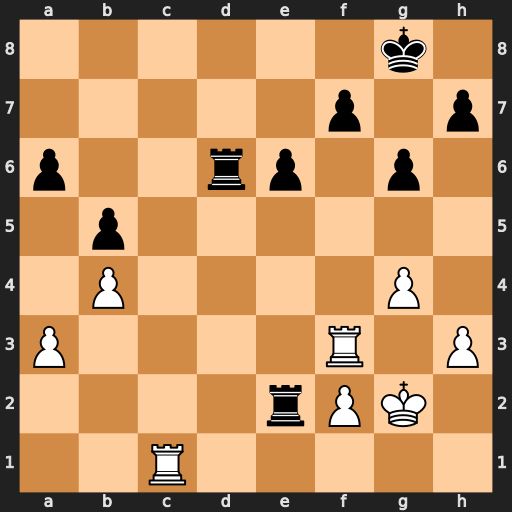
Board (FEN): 6k1/5p1p/p2rp1p1/1p6/1P4P1/P4R1P/4rPK1/2R5
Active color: w
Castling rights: -
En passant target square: -
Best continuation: Rc8+ Kg7 Rc7